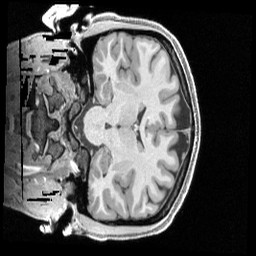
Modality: T1w
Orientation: coronal
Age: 20
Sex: female
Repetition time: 2.4 s
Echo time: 0.00222 s